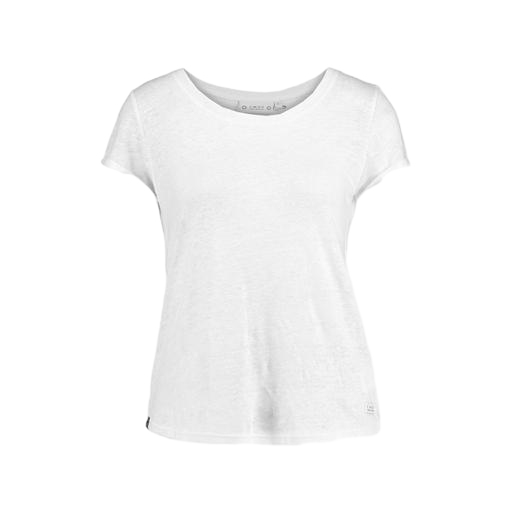
white relaxed fit t-shirt, white slub t-shirt, white petite t-shirt only macy, white background